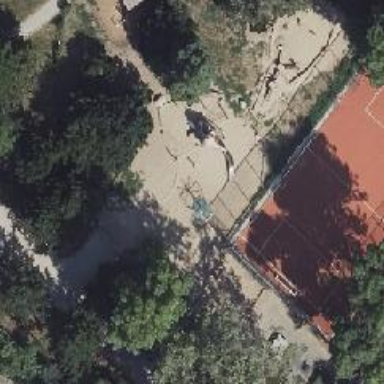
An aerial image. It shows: Playground with various play structures.